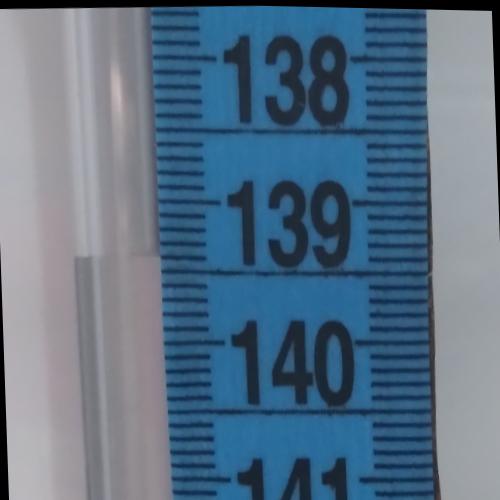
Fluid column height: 139.4 cm